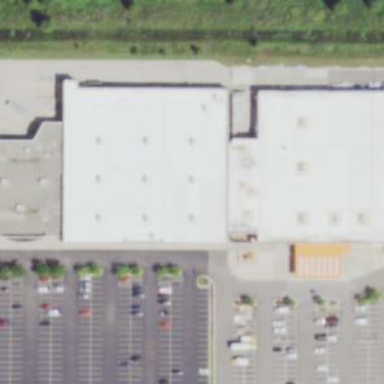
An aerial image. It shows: Retail building.